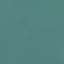
Land use / land cover: SeaLake